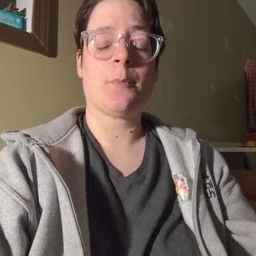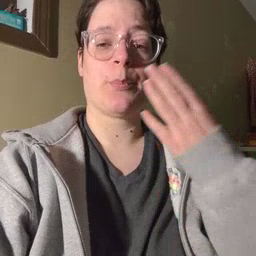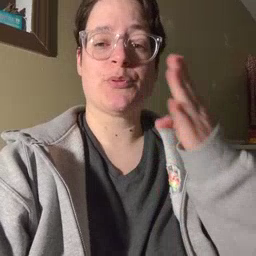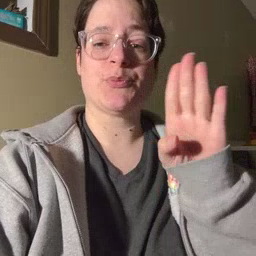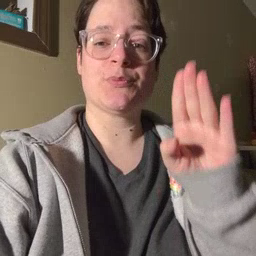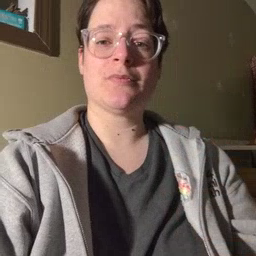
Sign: blue